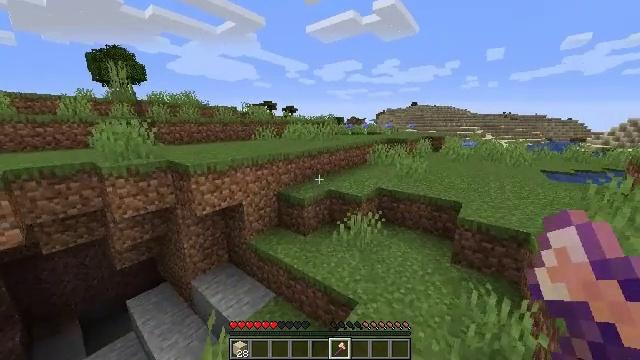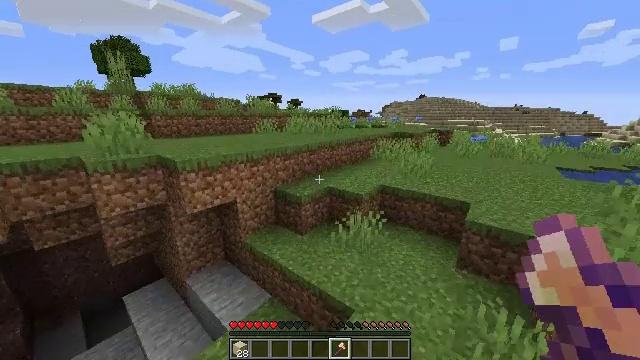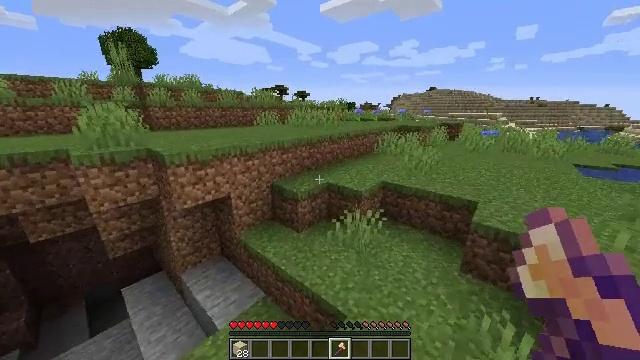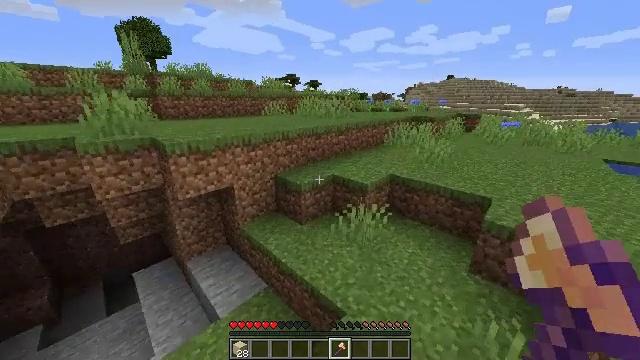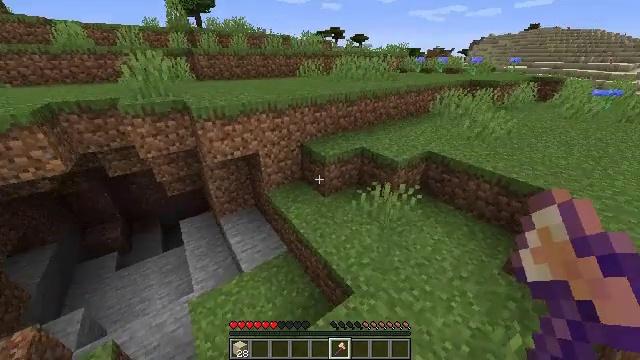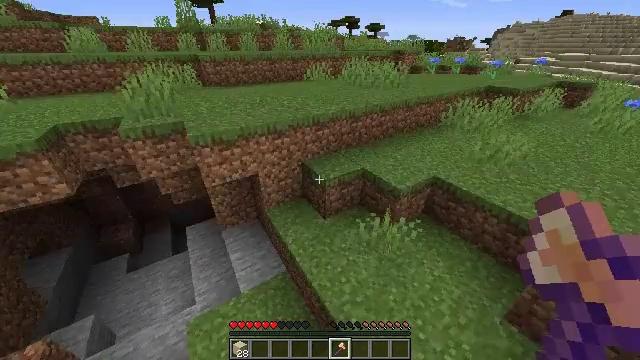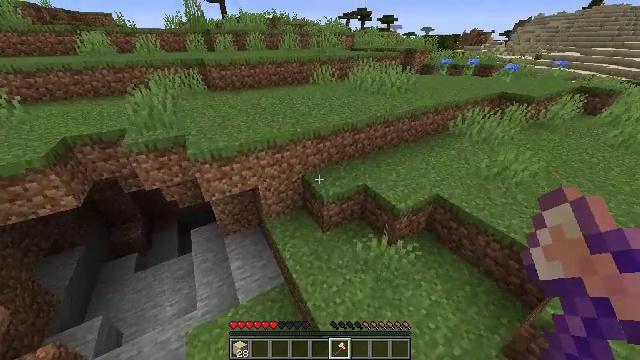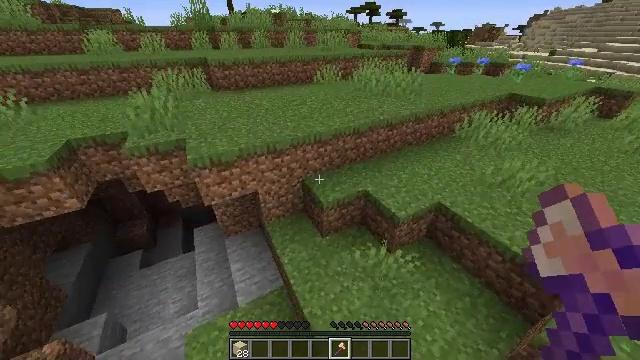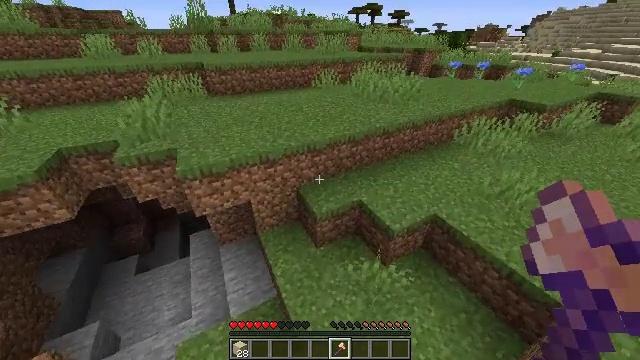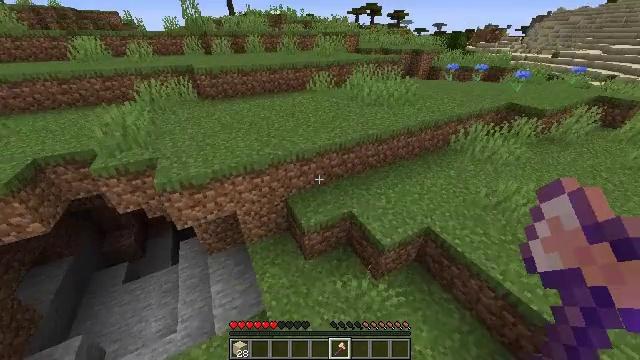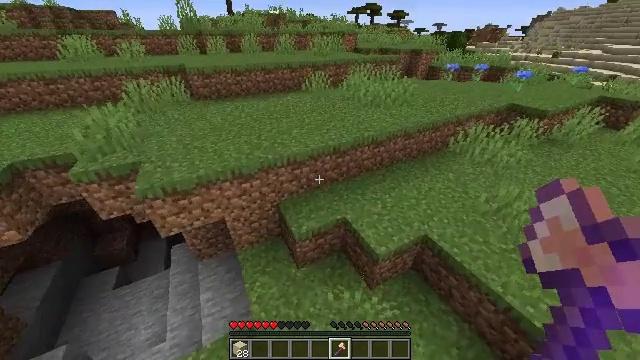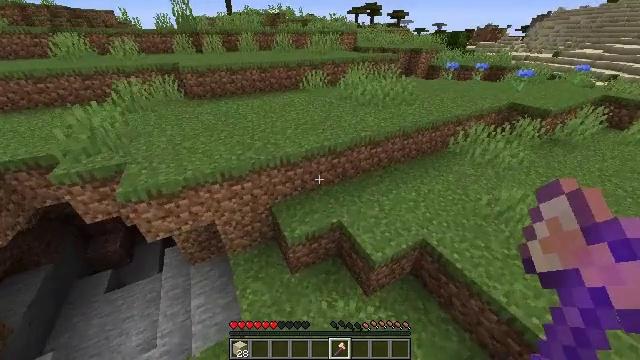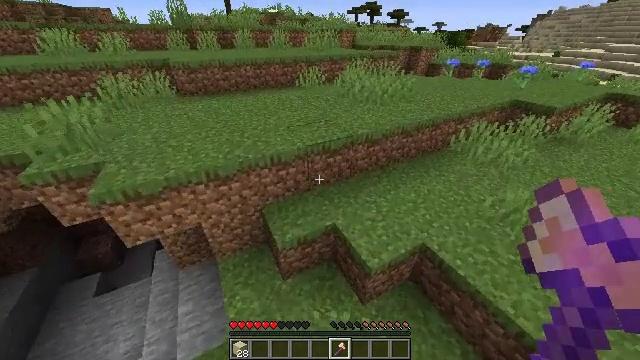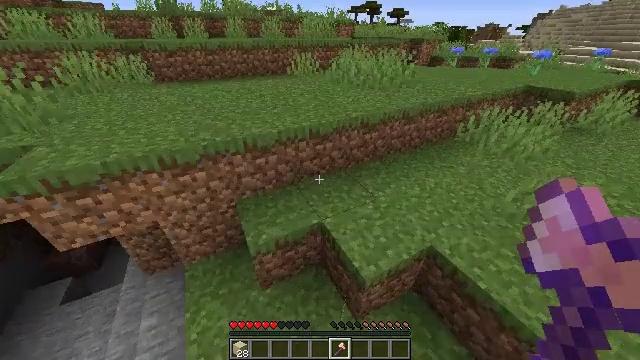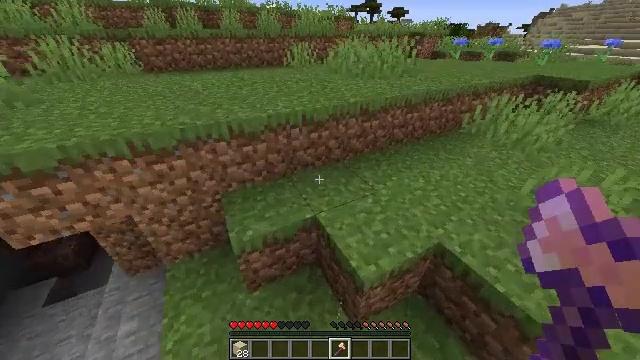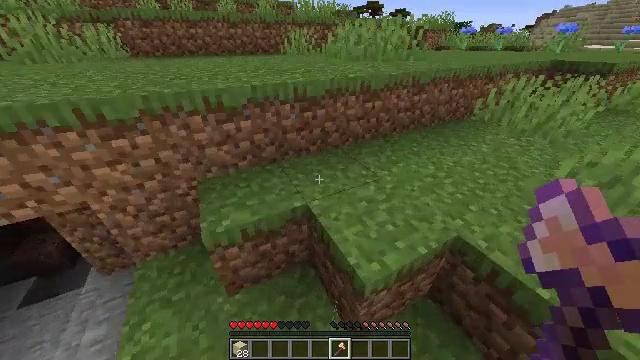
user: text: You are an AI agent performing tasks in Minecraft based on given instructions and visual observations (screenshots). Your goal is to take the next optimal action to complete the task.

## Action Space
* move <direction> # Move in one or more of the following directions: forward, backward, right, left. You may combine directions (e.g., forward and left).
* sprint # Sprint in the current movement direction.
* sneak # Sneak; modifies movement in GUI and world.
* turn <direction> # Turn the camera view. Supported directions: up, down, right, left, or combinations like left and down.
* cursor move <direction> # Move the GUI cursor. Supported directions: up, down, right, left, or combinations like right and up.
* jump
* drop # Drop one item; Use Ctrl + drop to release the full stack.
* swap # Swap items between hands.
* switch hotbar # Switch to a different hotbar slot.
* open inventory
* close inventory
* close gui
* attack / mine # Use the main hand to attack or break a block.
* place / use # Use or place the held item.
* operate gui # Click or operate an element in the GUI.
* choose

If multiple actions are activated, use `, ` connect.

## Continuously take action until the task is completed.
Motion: motion action
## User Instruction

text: Harvest the acacia log from the forest.
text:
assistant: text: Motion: move forward and move right, turn left and down
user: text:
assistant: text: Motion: move forward and move right, turn left and down
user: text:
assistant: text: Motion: move forward and move right, turn left and down
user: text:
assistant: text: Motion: move forward and move right, turn left and down, jump
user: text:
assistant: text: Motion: move forward and move right, turn left and down, jump
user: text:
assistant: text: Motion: move forward and move right, turn left and down, jump
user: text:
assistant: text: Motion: move forward and move right, turn left and down
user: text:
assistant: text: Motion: move forward and move right
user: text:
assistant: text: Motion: move forward
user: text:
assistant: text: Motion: move forward
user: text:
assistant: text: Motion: move forward
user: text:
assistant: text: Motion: move forward
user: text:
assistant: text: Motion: move forward
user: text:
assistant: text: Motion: move forward
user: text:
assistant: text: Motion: move forward, jump
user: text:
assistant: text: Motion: move forward, turn left and up, jump
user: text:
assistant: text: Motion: move forward, turn left and up, jump
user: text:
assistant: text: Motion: move forward, turn left and up, jump
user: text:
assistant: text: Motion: move forward, turn left and up, jump
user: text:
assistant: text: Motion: move forward and move right, turn left, jump
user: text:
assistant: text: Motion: move forward and move right, turn left and down
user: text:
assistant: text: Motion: move forward and move right
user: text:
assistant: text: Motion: move forward and move right
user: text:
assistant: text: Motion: move forward and move right, turn down
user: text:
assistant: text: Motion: move forward and move right, turn down
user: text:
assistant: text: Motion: move forward and move right, turn down
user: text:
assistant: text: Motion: move forward and move right, jump
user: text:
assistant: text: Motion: move forward and move right, jump
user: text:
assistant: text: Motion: move forward and move right, jump
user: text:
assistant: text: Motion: move forward and move right, jump